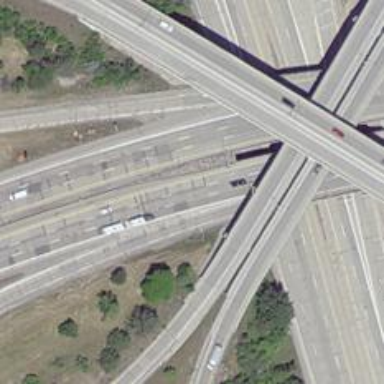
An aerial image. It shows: Motorway bridge.